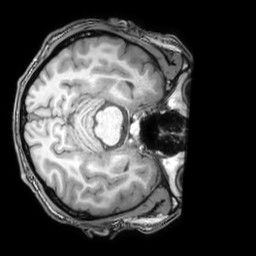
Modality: T1w
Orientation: axial
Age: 23
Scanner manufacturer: philips
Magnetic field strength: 3 T
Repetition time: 0.007 s
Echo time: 0.003501 s